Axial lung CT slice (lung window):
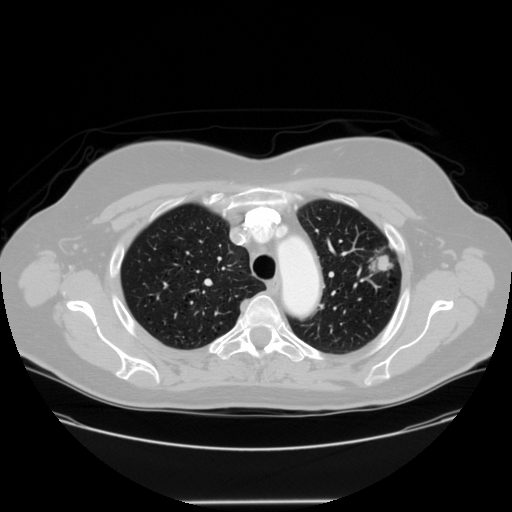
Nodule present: yes
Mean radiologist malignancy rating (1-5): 4.75